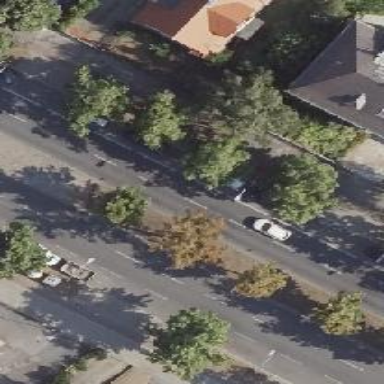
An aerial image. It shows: Avenue lined with deciduous broadleaved trees.